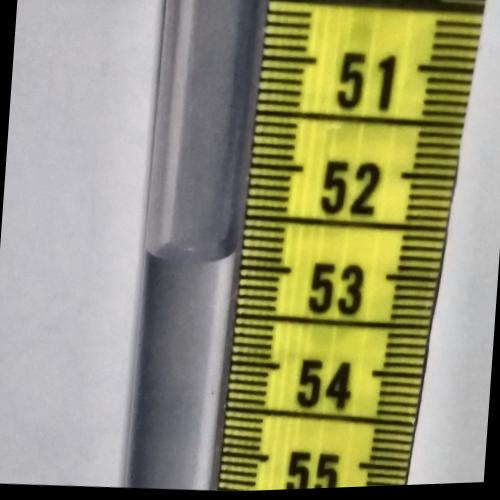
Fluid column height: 52.9 cm